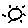
Label: sun